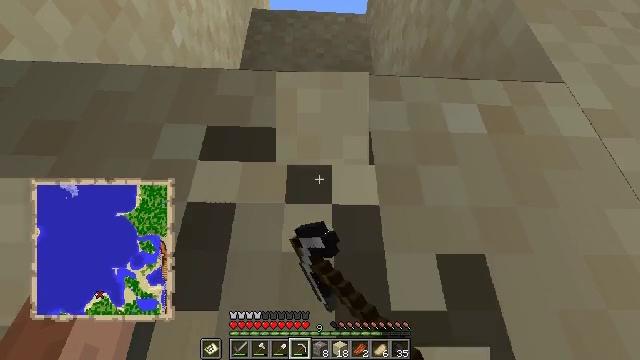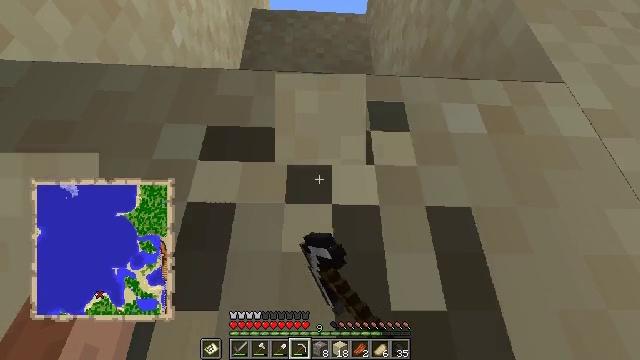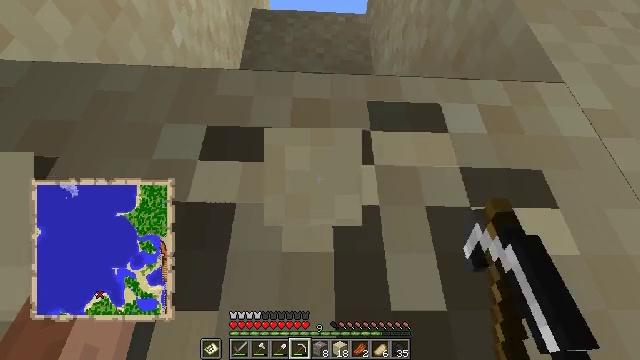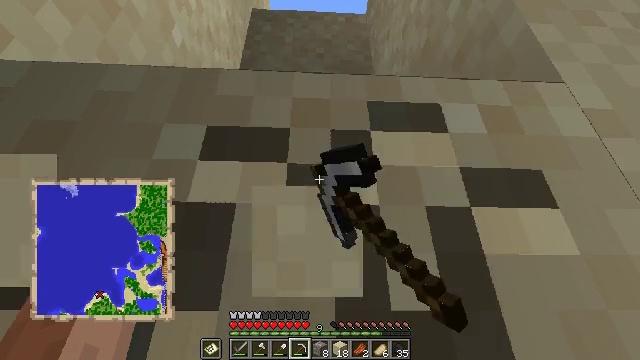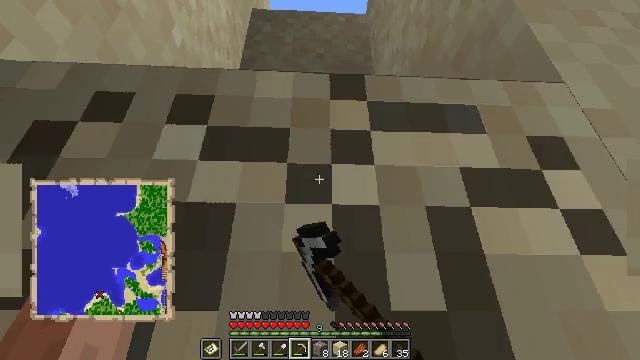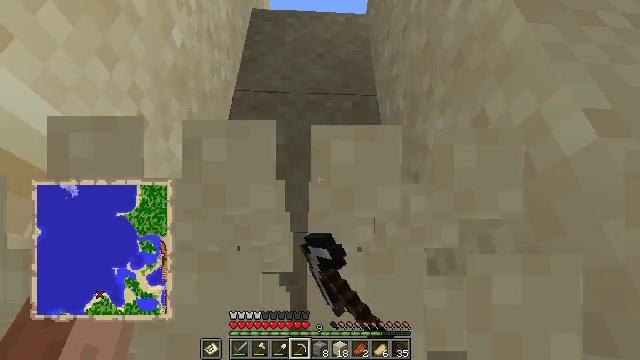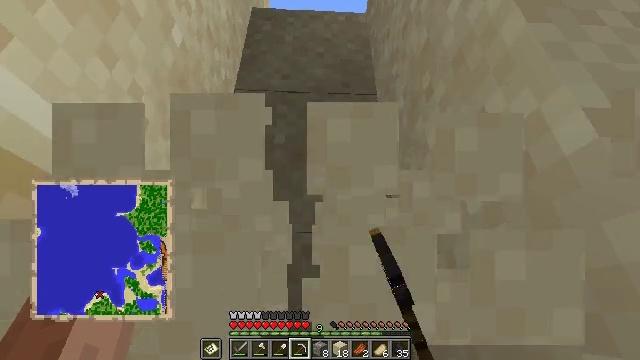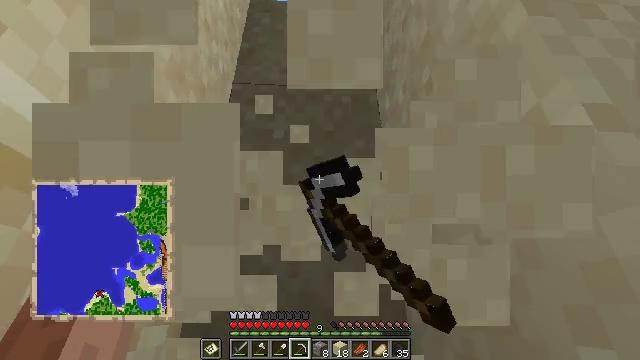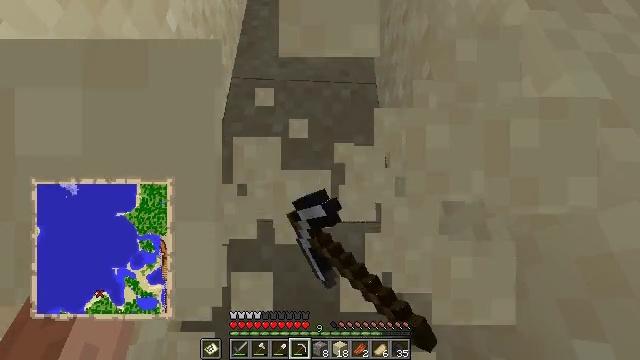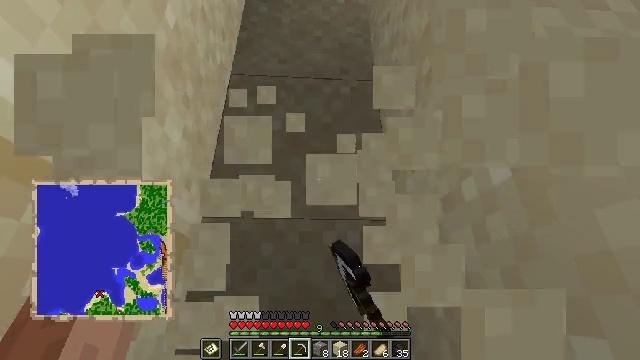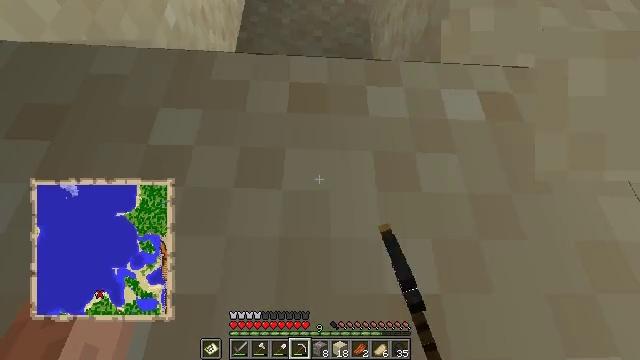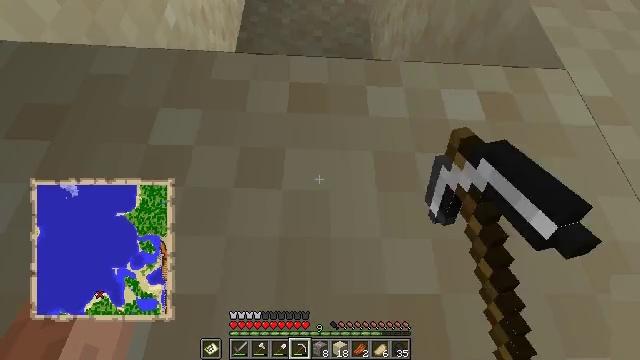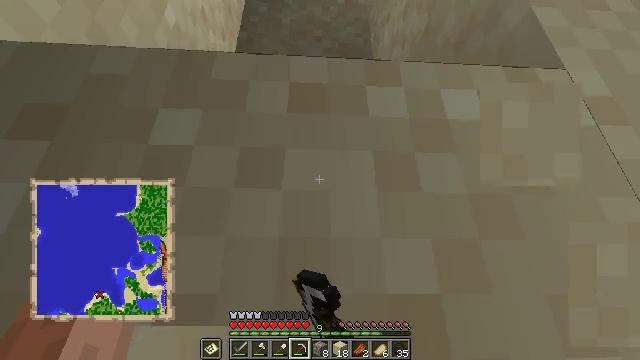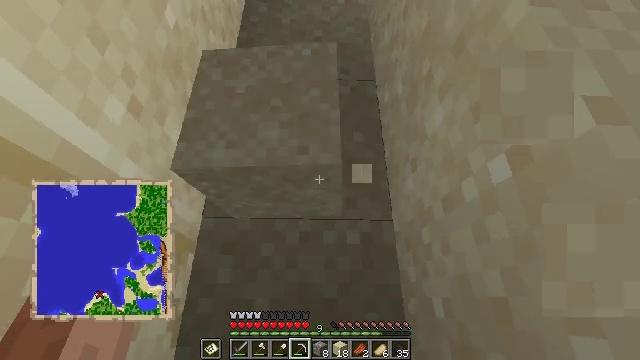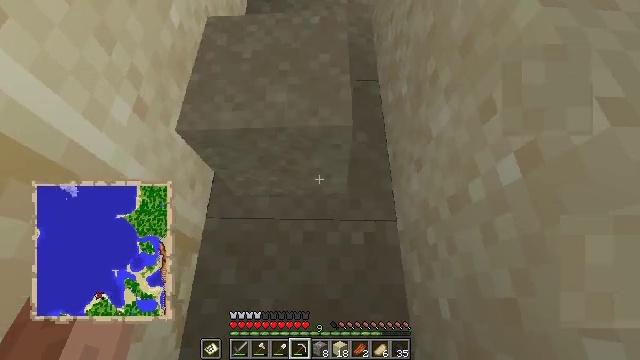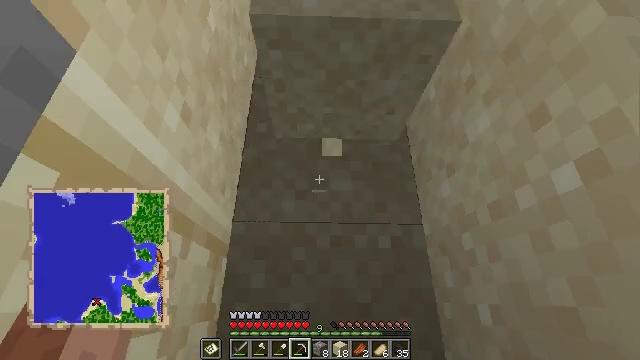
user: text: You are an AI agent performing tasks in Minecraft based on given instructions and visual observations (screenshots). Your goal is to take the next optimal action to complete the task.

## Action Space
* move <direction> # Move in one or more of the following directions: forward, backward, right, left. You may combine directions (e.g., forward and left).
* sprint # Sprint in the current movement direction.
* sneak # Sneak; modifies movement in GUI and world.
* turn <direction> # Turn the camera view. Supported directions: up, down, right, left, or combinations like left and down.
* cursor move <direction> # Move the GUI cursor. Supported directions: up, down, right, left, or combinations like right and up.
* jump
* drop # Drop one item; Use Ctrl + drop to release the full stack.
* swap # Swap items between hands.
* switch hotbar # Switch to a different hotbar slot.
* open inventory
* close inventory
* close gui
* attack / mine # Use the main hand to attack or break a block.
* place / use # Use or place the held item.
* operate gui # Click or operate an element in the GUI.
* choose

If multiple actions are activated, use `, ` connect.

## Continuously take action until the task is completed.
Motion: motion action
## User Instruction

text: Break the sand block.
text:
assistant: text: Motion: attack / mine
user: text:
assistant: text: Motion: attack / mine
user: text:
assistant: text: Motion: attack / mine
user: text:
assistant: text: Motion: attack / mine
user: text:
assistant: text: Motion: attack / mine
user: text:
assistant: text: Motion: attack / mine
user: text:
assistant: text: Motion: turn down, attack / mine
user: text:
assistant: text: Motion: turn down, attack / mine
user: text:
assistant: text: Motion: attack / mine
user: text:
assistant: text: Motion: attack / mine
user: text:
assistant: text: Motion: attack / mine
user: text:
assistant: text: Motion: attack / mine
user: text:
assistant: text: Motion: attack / mine
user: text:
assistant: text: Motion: move forward and move left, attack / mine
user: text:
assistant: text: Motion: move forward and move left
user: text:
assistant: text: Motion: move forward and move left
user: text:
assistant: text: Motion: move forward and move left, turn right
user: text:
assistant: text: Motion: move forward and move left, turn right and up
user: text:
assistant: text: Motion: move forward and move left, turn right and up
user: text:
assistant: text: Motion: move forward and move left, turn right and up
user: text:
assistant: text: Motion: move forward and move left, turn right
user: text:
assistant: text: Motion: move forward and move left, turn right
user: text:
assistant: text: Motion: turn right, attack / mine
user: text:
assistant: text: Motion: turn right, attack / mine
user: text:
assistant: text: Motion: attack / mine
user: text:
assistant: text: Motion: attack / mine
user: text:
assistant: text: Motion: attack / mine
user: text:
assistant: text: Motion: attack / mine
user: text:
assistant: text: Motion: attack / mine
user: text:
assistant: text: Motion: attack / mine